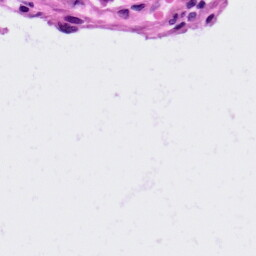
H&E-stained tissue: Lung